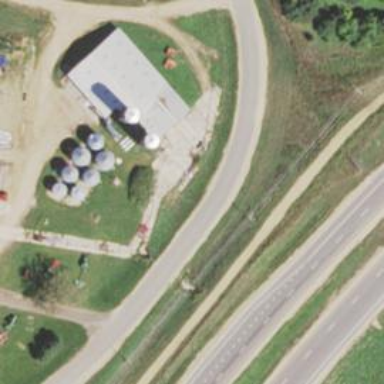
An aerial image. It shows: Silo.